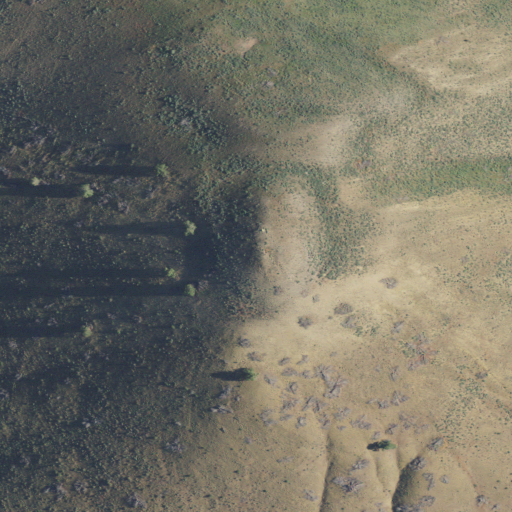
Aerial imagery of mountain in Oregon named Pitt Butte containing shrub and grassland